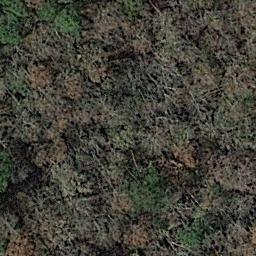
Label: forest